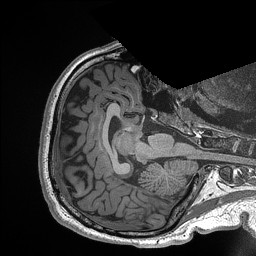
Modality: T1w
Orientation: axial
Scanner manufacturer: siemens
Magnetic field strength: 3 T
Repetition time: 2.3 s
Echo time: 0.00298 s